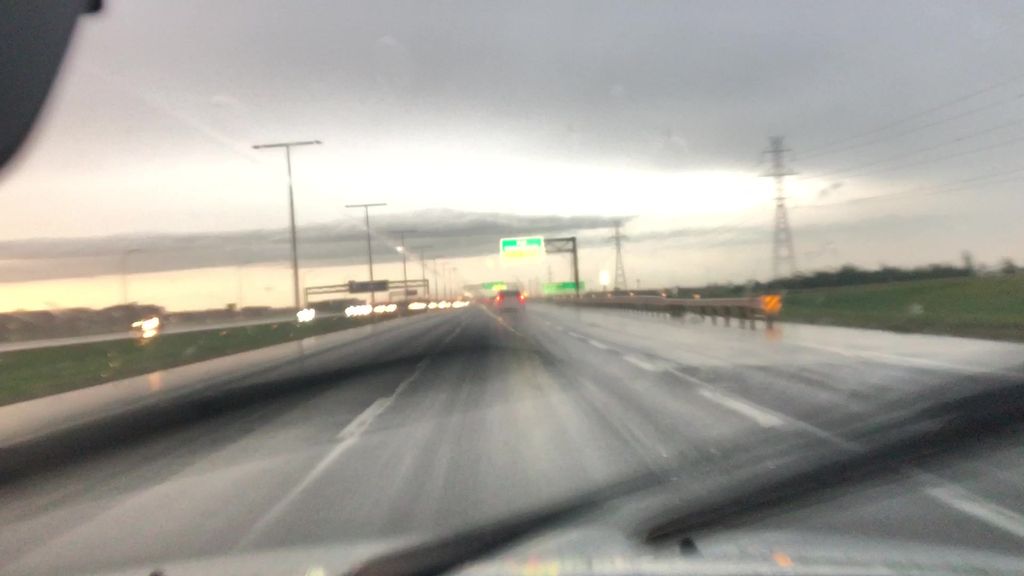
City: edmonton